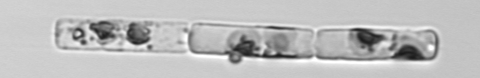
Label: Guinardia_delicatula_TAG_internal_parasite